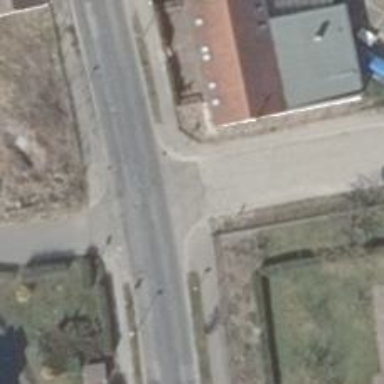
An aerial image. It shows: Residential road with asphalt surface and sidewalk on the left side.